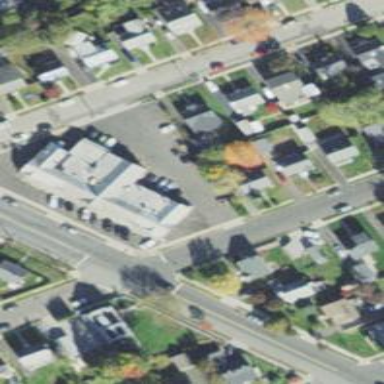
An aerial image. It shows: Retail building.